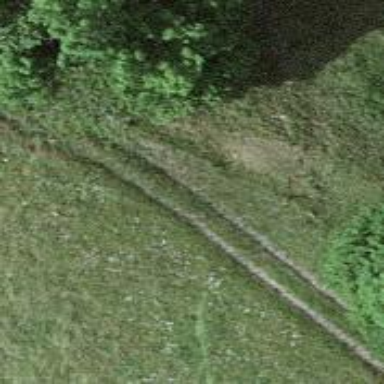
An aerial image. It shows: Track with grade5 tracktype.